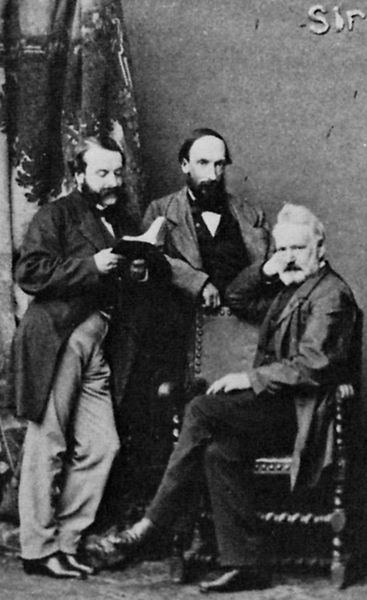
Titel: Victor Hugo, Auguste Vacquerie und Charles Hugo
Künstler: Bertall
Standort: Paris
Institution: Bibliothèque Nationale.
Schlagwörter: blätter, dunkel, gruppe, hand, mann, weiß, sitzen, elegant, ellbogen, frisur, grau, hell, hintergrund, holz, licht, männer, nase, raum, schwarz, stirn, stuhl, stützen, zeichen, zimmer, blick, tuch, muster, ornament, teppich, anzug, anzüge, bart, bärte, gesichter, hemd, hose, schnurrbart, wand, arme, falten, kragen, stehen, bildnis, gelehrte, gruppenbildnis, portrait, porträt, rückenlehne, vorhang, mantel, pose, reich, sessel, sitzend, stehend, drei, blatt, pflanze, england, scheitel, beine, lächeln, schrift, sommer, armlehne, lehne, sitz, ansicht, schuhe, hosen, russland, ausdruck, frack, falte, gardine, salon, ernst, glanz, lesen, atelier, glänzend, knie, graun, fliege, gehrock, schick, weste, foto, fotografie, buch, schwarz weiß, künstler, brille, jacken, schriftsteller, backenbart, stiefel, gruppenbild, wissenschaftler, schlips, lässig, leder, stützend, neutral, cut, schwart, usa, lesend, westen, verschieden, aufgeschlagen, windung, aufnahme, präsident, sir, gedrechselt, lehen, lesung, studio, freunde, hemde, aufen, weisshaarig, sehend, ironisch, gewachst, studioaufnahme, nadar, gewinde, professoren, intelektuelle, lederschuhe, stuhllehen, victor hugo, barte, wiesshaarig, 3 männer, buch pose, backenbar, präseident, ein buch, jacekn